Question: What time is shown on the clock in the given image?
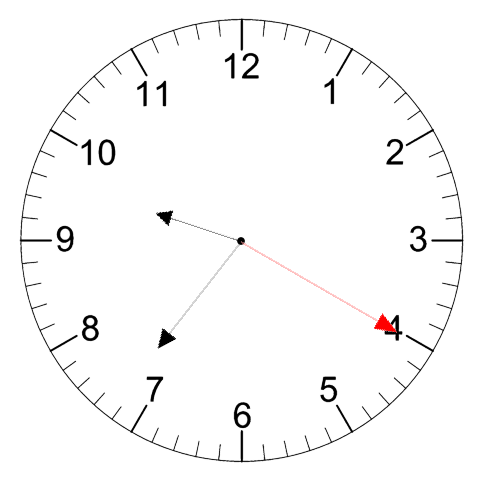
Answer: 09:36:20